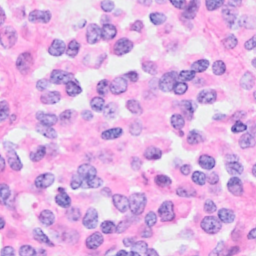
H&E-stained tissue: Breast